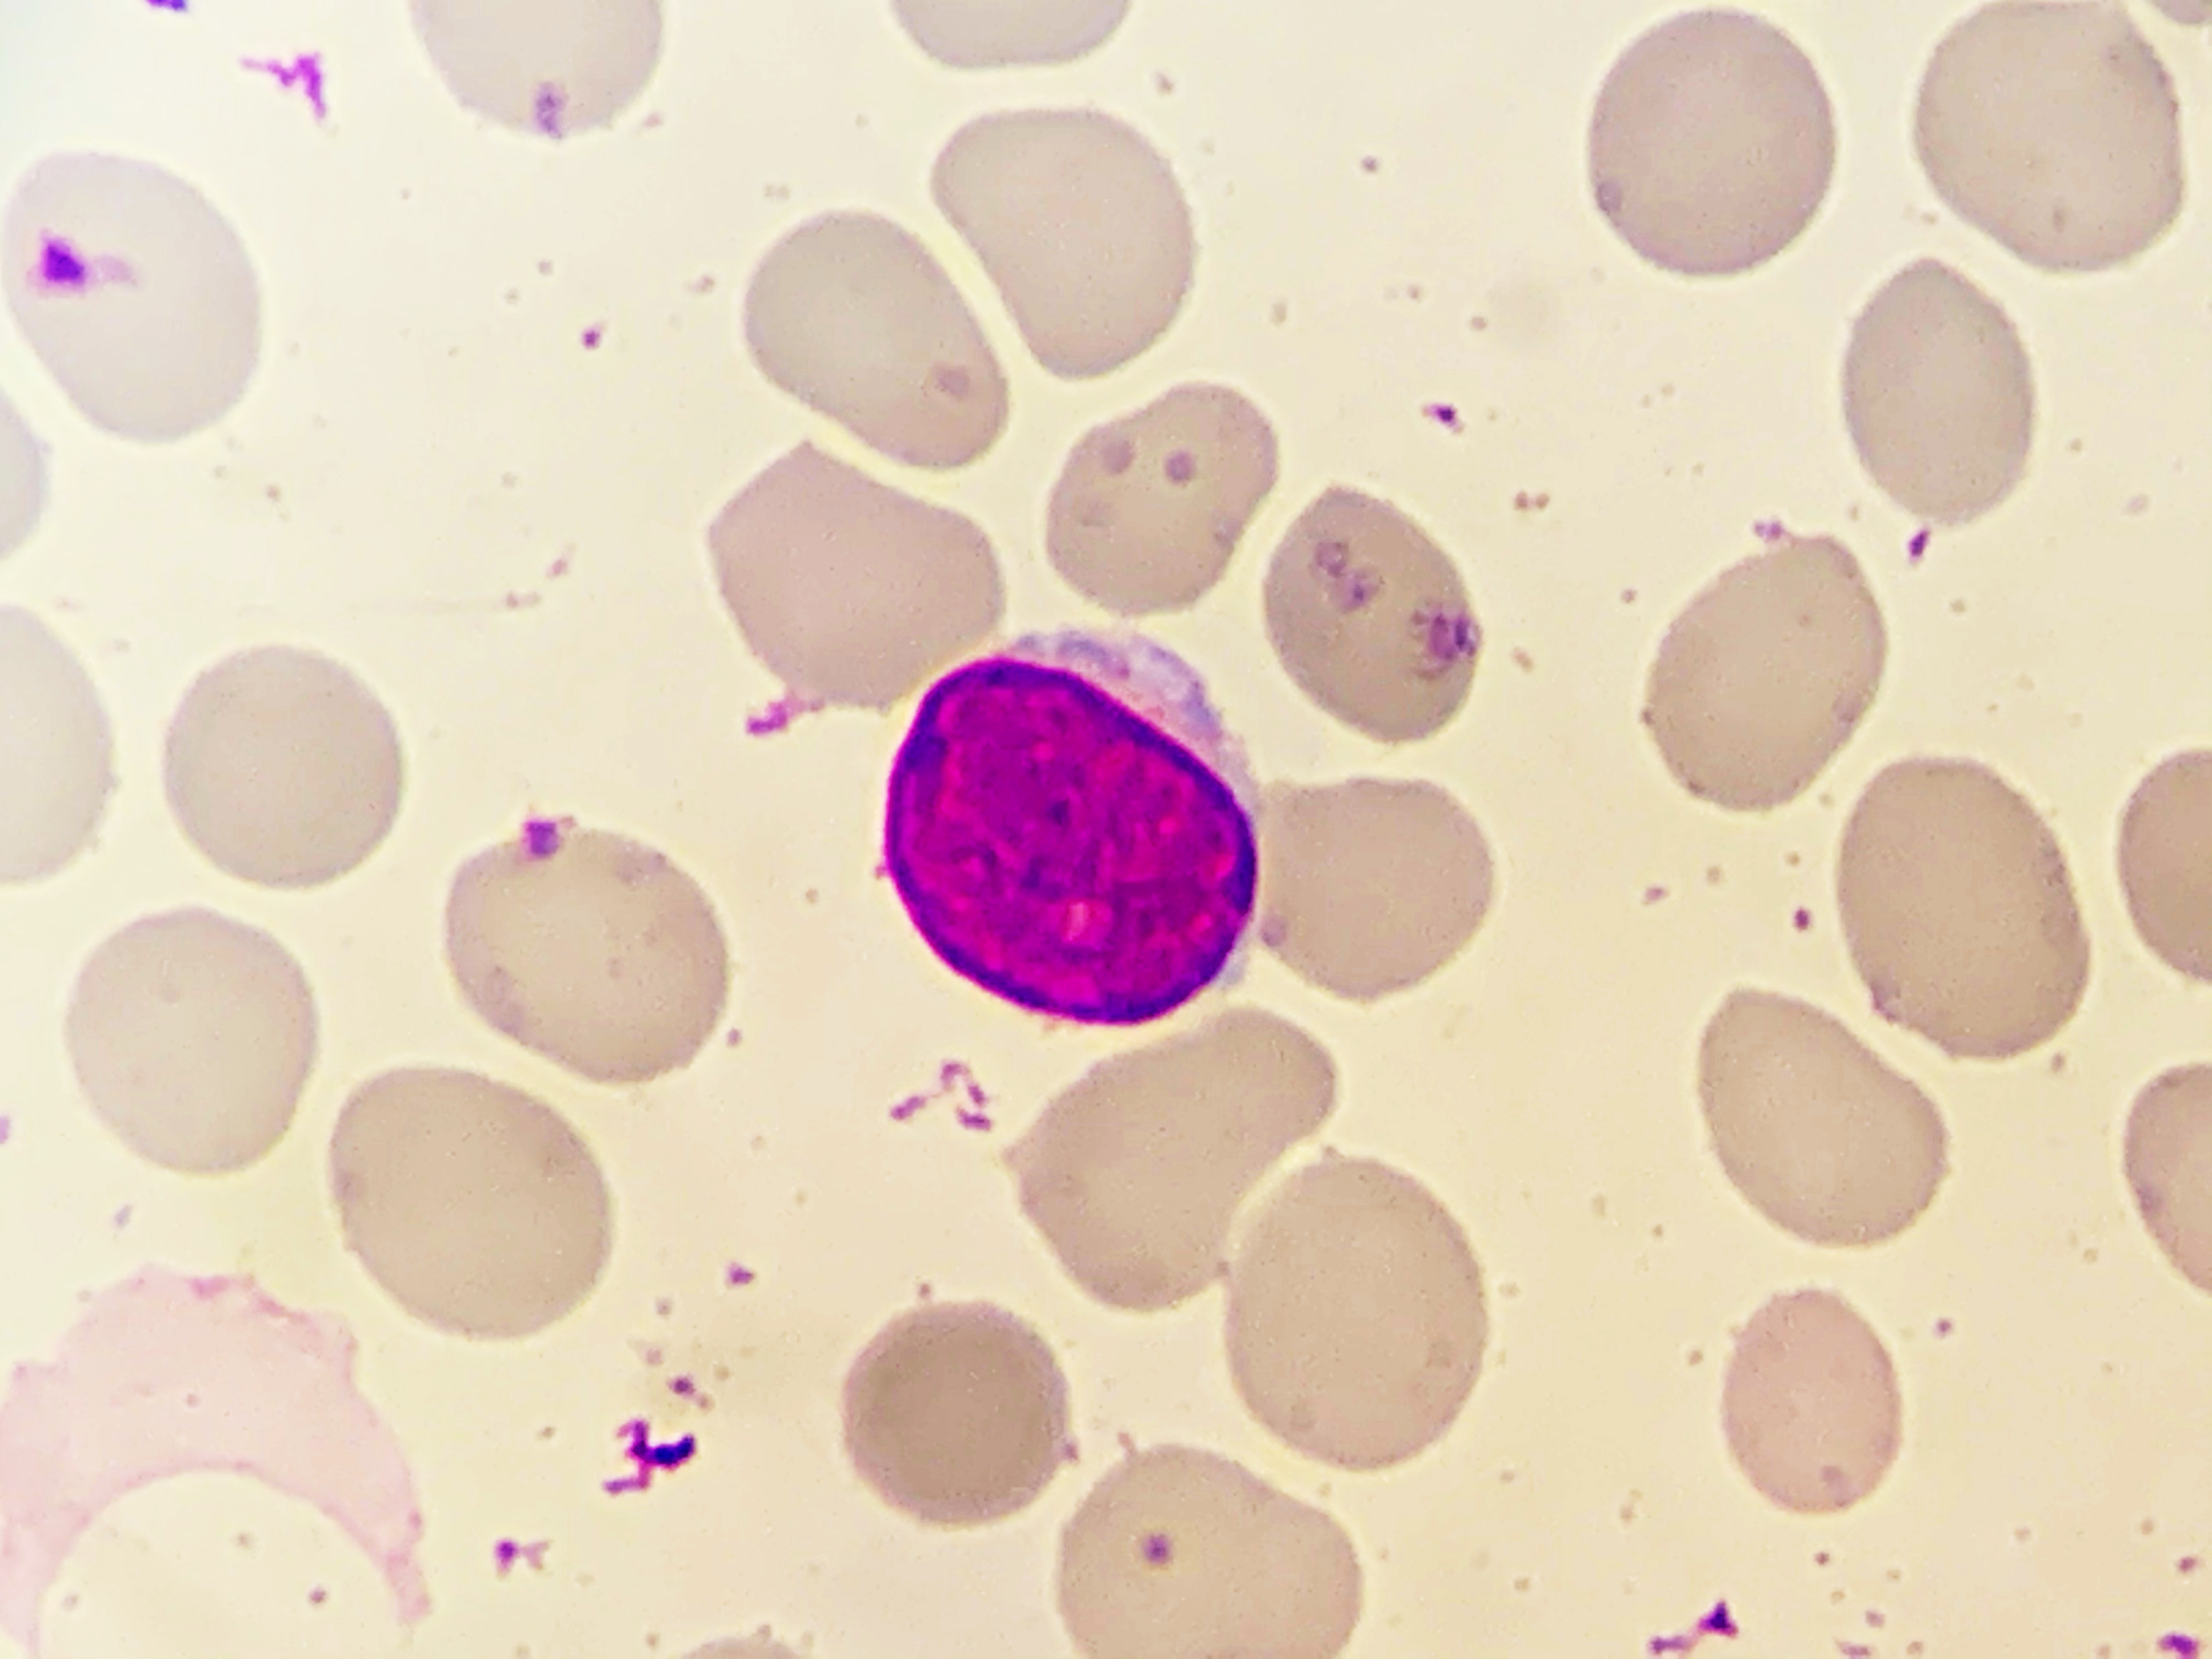
Cell type: LYMPHOCYTES